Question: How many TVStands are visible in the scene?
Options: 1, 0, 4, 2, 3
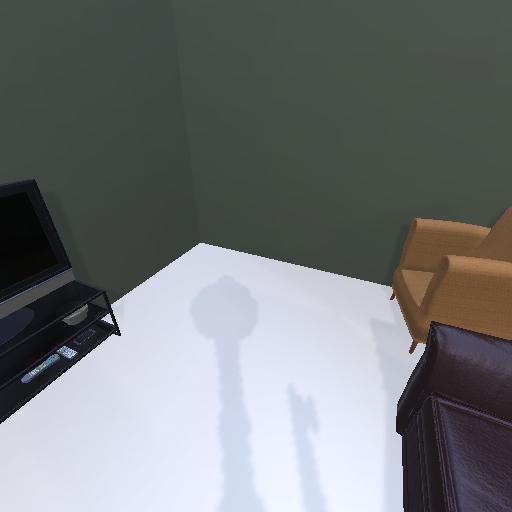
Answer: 1